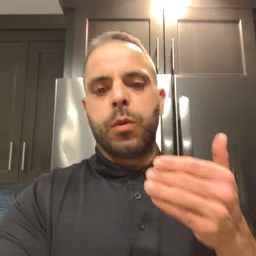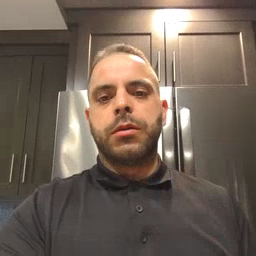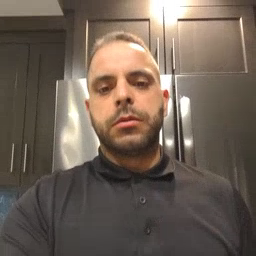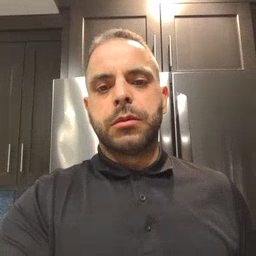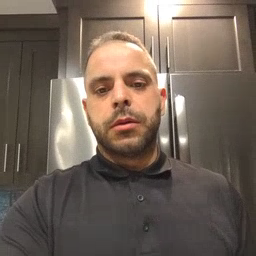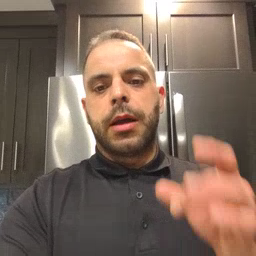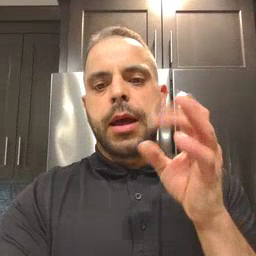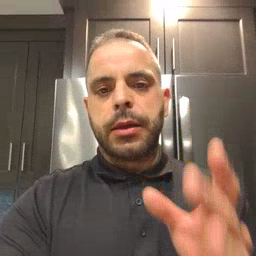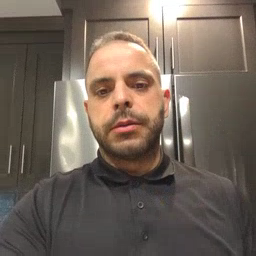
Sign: hate